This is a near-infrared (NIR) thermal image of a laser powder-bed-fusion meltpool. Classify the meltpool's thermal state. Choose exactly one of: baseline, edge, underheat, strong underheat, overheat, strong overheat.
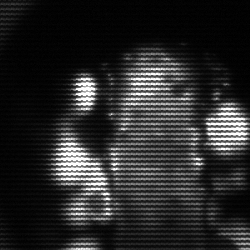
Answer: strong underheat